Question: I have a stats table with 'MySQL' input.
If a '<tr>' includes a certain name , then the table row needs to get background color of '#CCCCCC;'
'''
if(mysql_num_rows($result) > 0){
$team = array();
$ctr = 1;
while($row = mysql_fetch_array($result)) {
echo "<table><tr><td class='nummer'>";
echo $ctr++. '</td><td class="styled-td">';
echo $row['Team']. '</td><td class="styled-td2">';
echo $row['Gespeeld']. '</td><td class="styled-td2">';
echo $row['Gewonnen']. '</td><td class="styled-td2">';
echo $row['Gelijk']. '</td><td class="styled-td2">';
echo $row['Verloren']. '</td><td class="styledPUNTEN-td">';
echo $row['Punten']. '</td><td class="styled-td2">';
echo $row['DPV']. '</td><td class="styled-td2">';
echo $row['DPT']. '</td><td class="styled-td2">';
echo $row['Verschil']. '</td><td class="styled-td2">';
echo "</td></tr></table>";
$team = $row['Team'];
}
}
'''

I tried this, but it doesn't work:
'''
if ($row['Team'] == 'Hulzense Boys') {
}
'''
Hope you can help
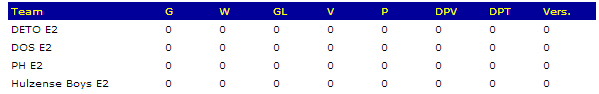
Answer: Try this:
'''
if(mysql_num_rows($result) > 0){
$team = array();
$ctr = 1;
while($row = mysql_fetch_array($result)) {
$highlighted = $row['Team'] == "Hulzense Boys" ? "background-color:#ff0" : "";
echo "<table><tr style="$highlighted"><td class='nummer'>";
echo $ctr++. '</td><td class="styled-td">';
echo $row['Team']. '</td><td class="styled-td2">';
echo $row['Gespeeld']. '</td><td class="styled-td2">';
echo $row['Gewonnen']. '</td><td class="styled-td2">';
echo $row['Gelijk']. '</td><td class="styled-td2">';
echo $row['Verloren']. '</td><td class="styledPUNTEN-td">';
echo $row['Punten']. '</td><td class="styled-td2">';
echo $row['DPV']. '</td><td class="styled-td2">';
echo $row['DPT']. '</td><td class="styled-td2">';
echo $row['Verschil']. '</td><td class="styled-td2">';
echo "</td></tr></table>";
$team = $row['Team'];
}
}
'''
Or assign a class name to '$highlighted' and use the class on the 'tr' element.